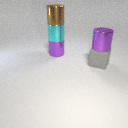
large cyan metal cylinder below large brown metal cylinder